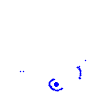
Particle: pion